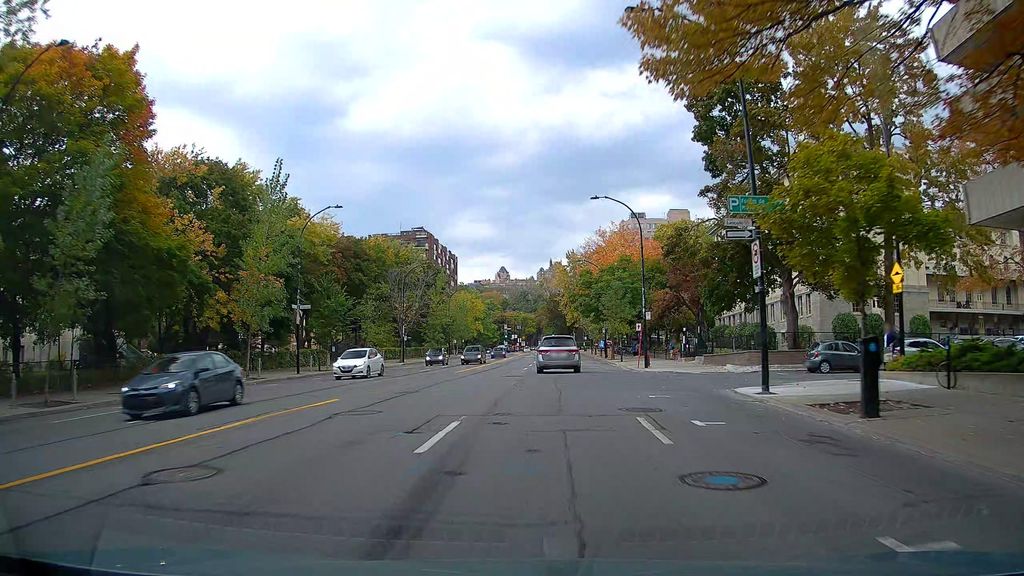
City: montreal